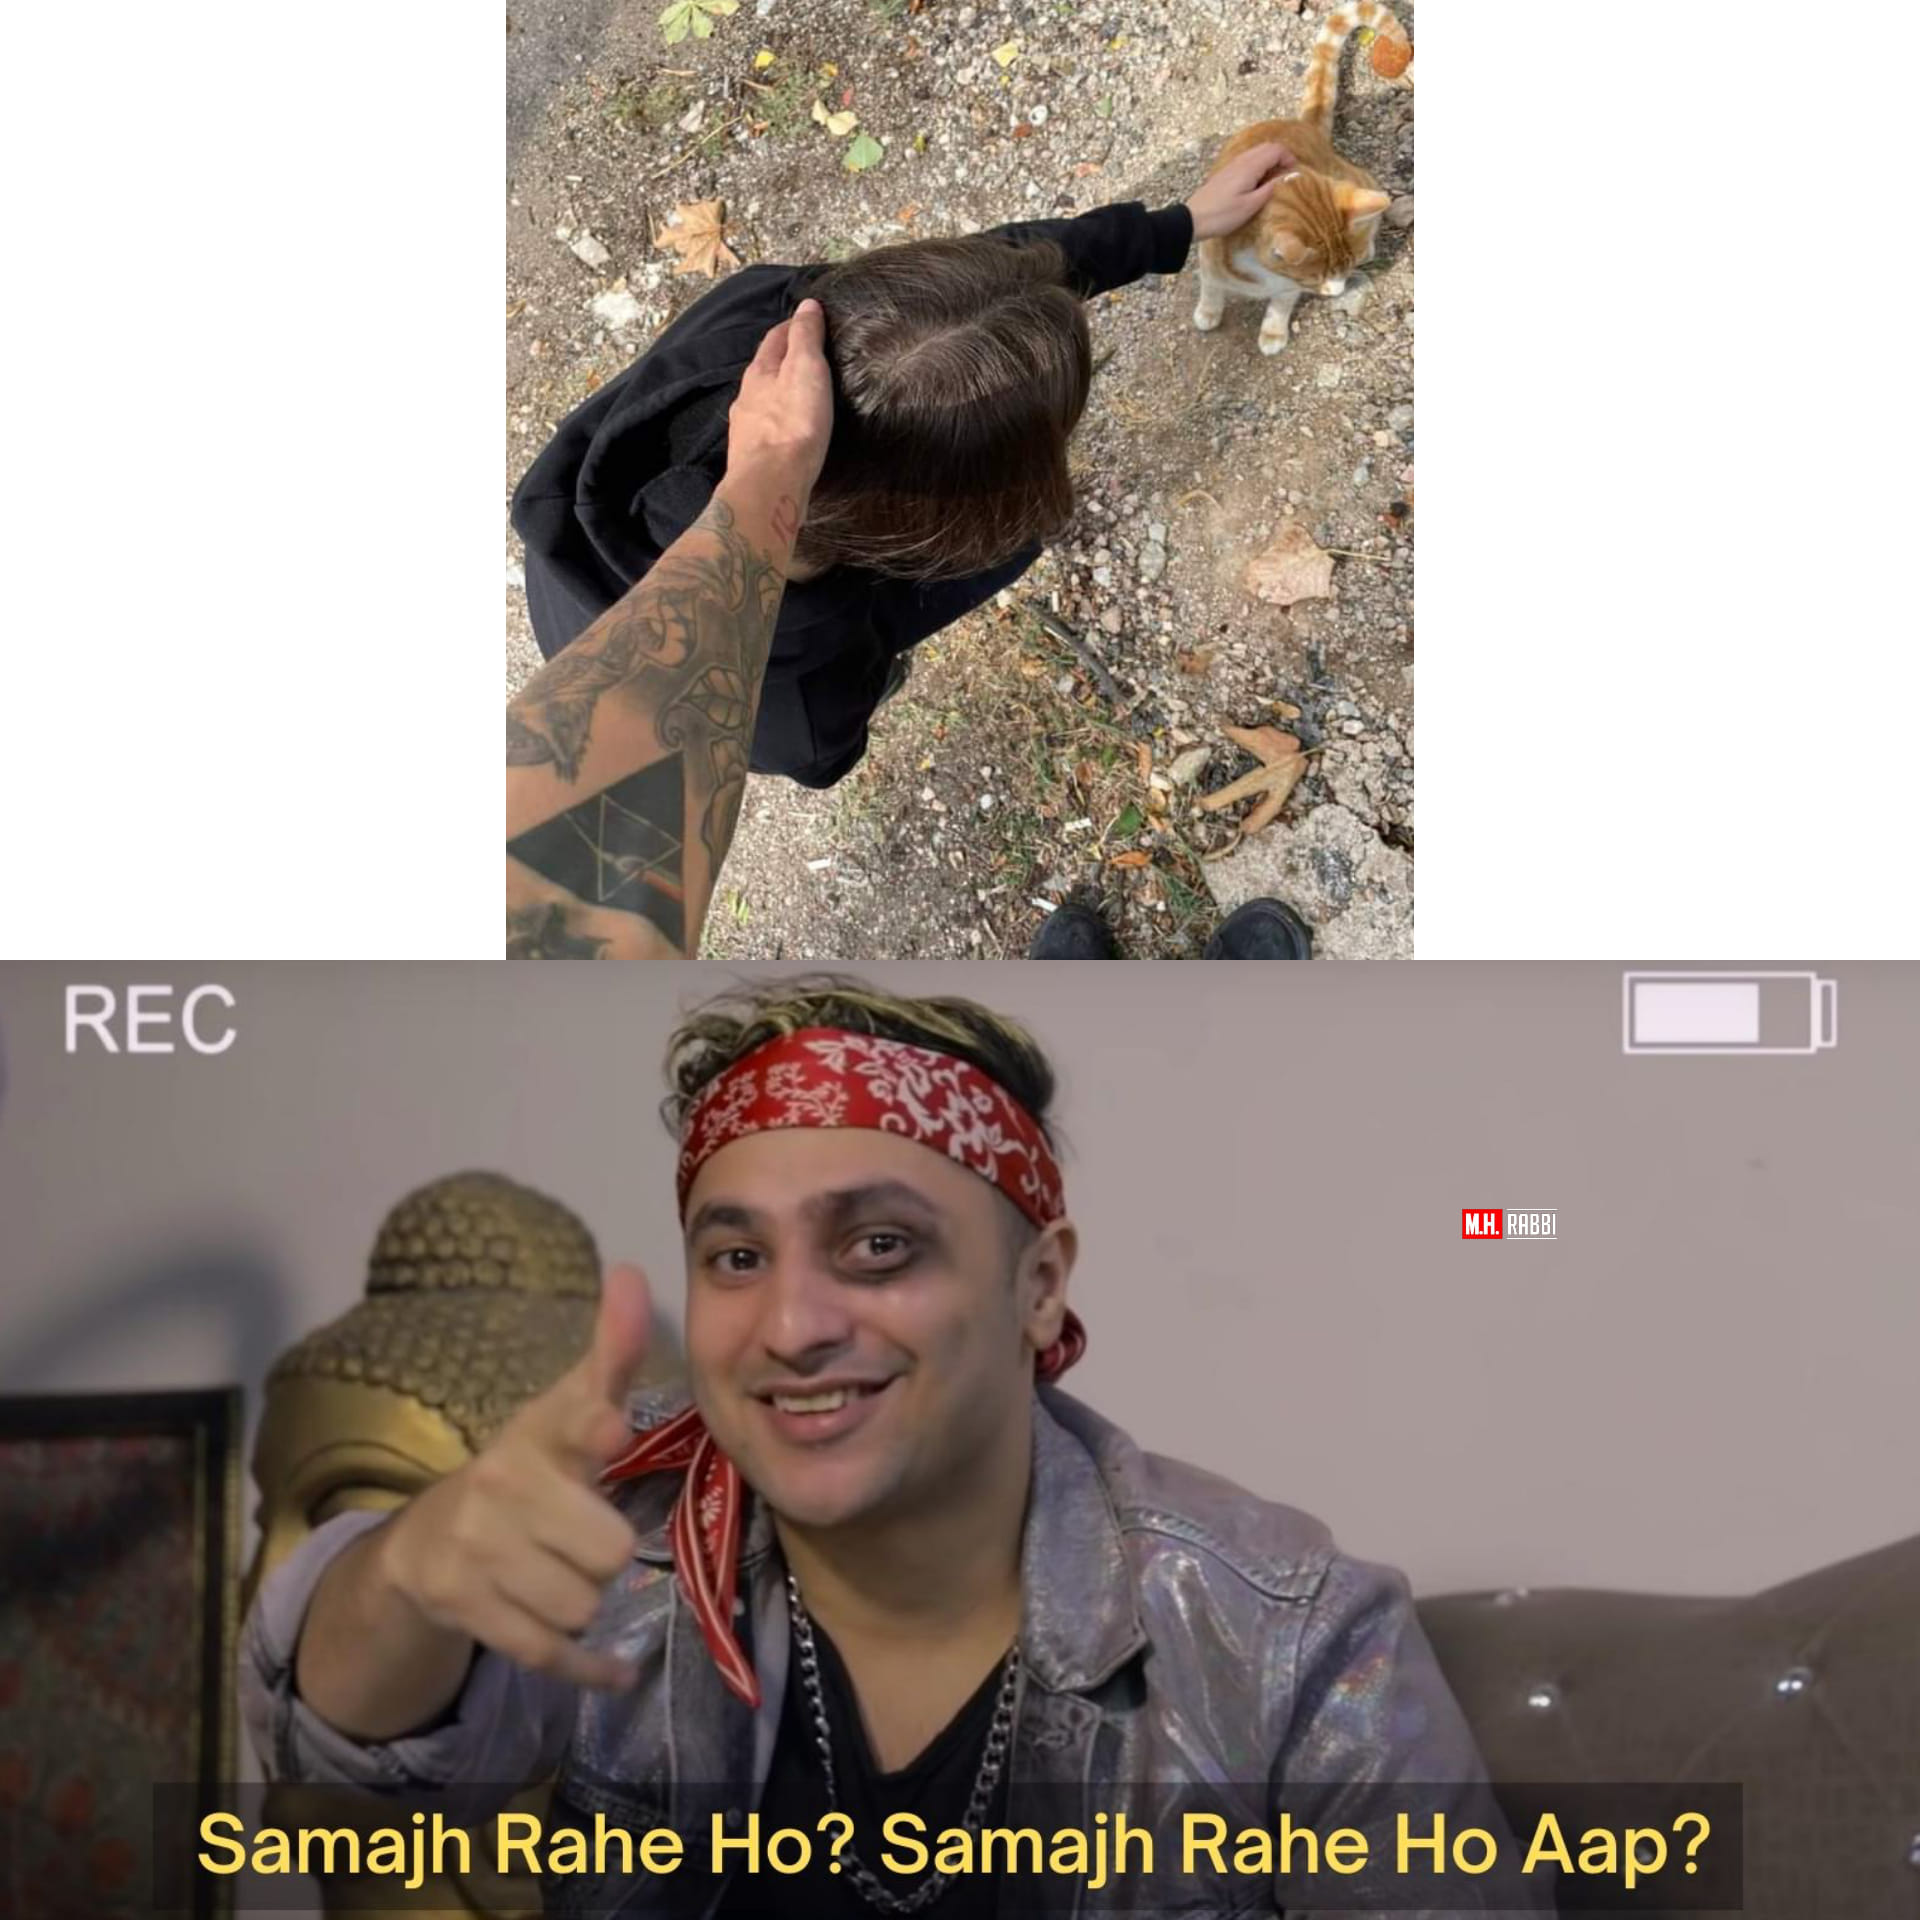
Caption: Samajh Rahe Ho? Samajh Rahe Ho Aap?
Label: hate